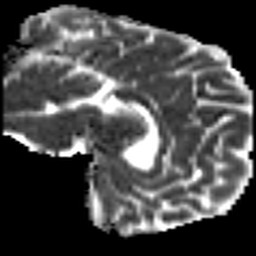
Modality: MD
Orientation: sagittal
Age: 22
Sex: female
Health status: healthy
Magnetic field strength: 3 T
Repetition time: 8.4 s
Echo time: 0.0926 s